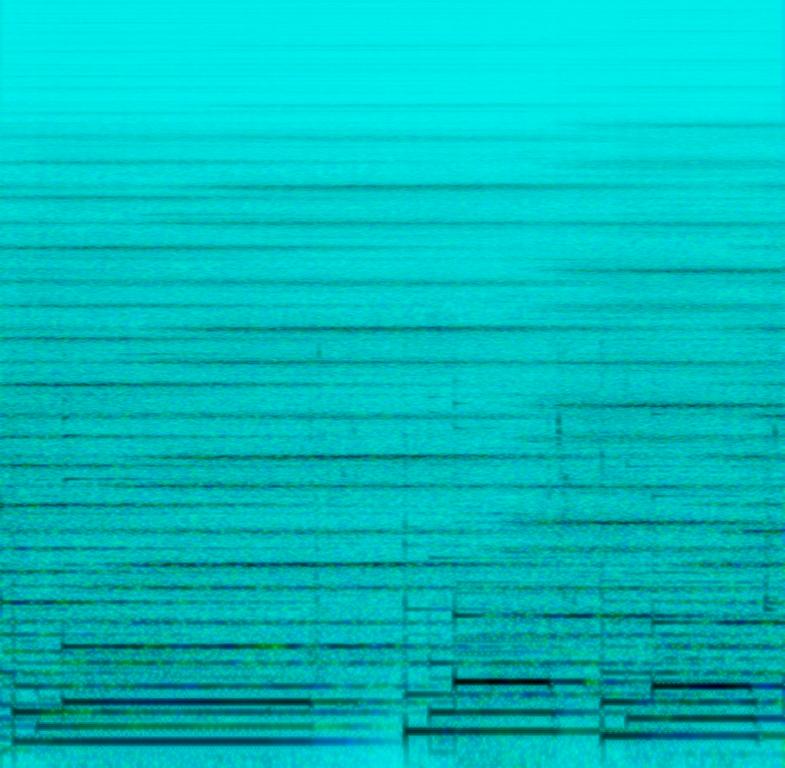
This music is an instrumental, the tempo is medium slow with an insistent keyboard /amplified organ harmony, gentle electric guitar lead and ambient nature sounds in the background. The music is soft, mellow , soothing, pensive, meditative, reflective, nostalgic and poignant with the chirping of birds, sound of waves and gentle breeze.